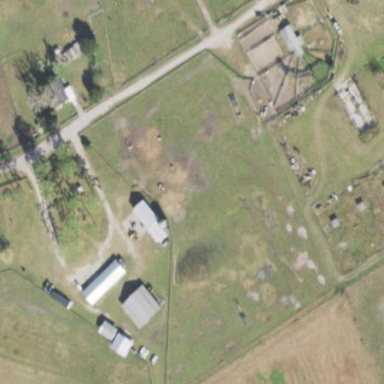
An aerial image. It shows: School located in farmyard.